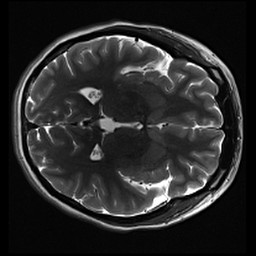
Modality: inplaneT2
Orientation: axial